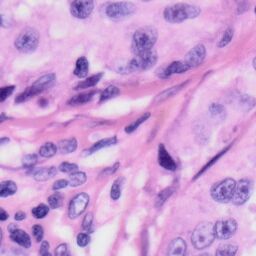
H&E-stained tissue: Skin